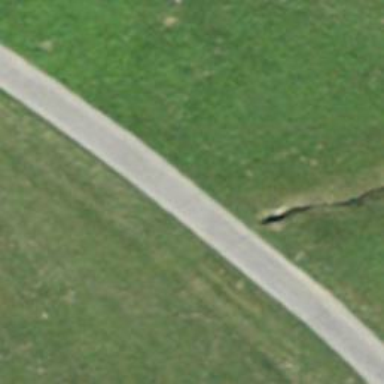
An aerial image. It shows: Culvert tunnel.